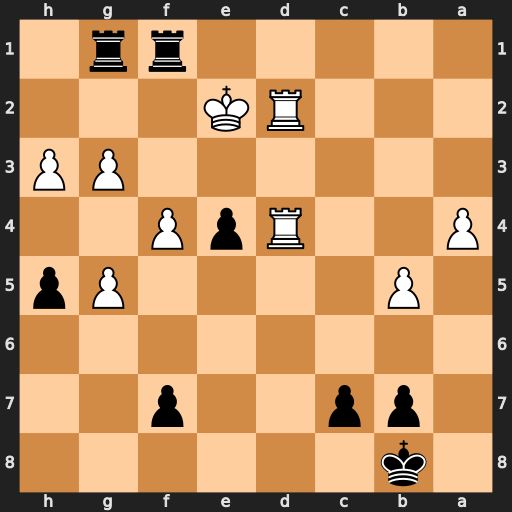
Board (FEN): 1k6/1pp2p2/8/1P4Pp/P2RpP2/6PP/3RK3/5rr1
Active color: b
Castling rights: -
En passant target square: -
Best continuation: Re1+ Kf2 e3+